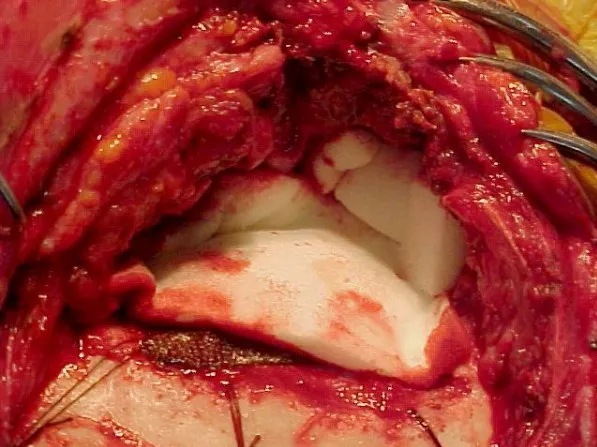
After completion of tumor excision. After radical excision of tumor (piecemeal) the defect is covered with gelfoam.
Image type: medical_photograph (other_medical_photograph)